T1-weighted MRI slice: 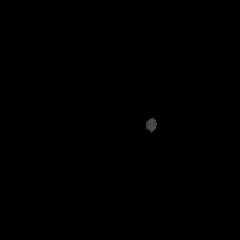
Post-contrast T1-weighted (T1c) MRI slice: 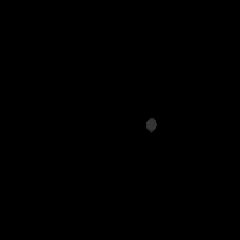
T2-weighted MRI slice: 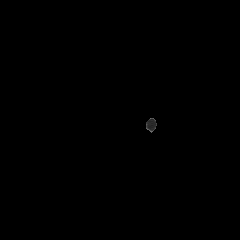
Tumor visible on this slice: no